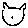
Label: cat